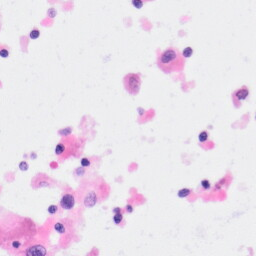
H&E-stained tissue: Kidney